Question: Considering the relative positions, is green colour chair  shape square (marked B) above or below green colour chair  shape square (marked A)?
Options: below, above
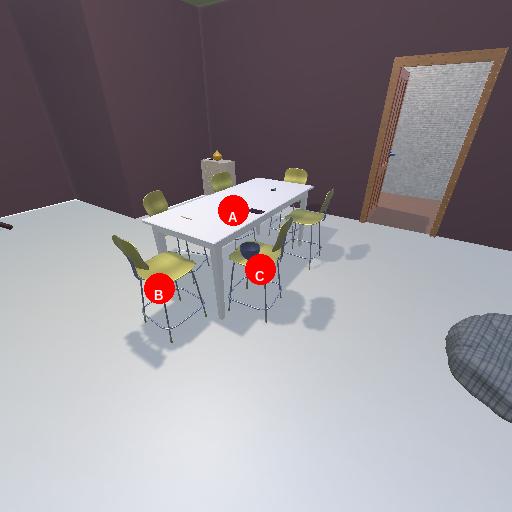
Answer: below